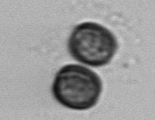
Label: Thalassiosira